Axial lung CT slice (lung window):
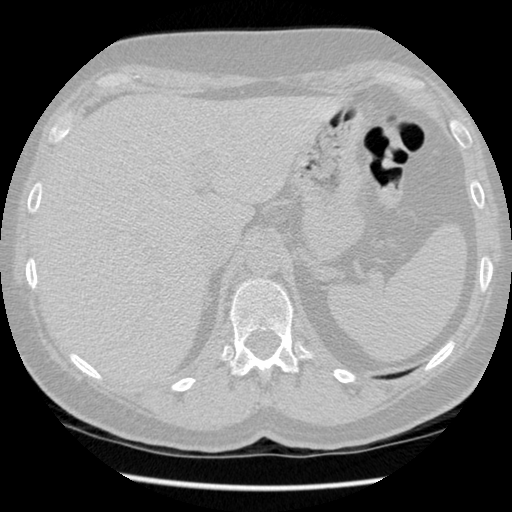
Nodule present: no